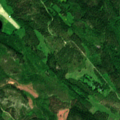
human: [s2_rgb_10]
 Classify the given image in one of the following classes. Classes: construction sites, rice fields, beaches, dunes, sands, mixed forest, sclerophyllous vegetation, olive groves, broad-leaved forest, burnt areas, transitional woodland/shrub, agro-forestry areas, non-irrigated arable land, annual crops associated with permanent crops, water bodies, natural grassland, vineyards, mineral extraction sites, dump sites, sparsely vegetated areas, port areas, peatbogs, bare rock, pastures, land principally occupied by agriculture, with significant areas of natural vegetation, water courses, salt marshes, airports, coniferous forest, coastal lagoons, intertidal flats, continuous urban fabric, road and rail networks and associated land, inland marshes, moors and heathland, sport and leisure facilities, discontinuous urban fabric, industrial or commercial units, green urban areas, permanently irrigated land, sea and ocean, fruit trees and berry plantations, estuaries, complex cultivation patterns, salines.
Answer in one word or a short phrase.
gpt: land principally occupied by agriculture, with significant areas of natural vegetation, coniferous forest, mixed forest, transitional woodland/shrub